Current action and preconditions to check: trajectory_clear

Your task: For each precondition in the list above, predict whether it will hold at this action.

Consider the current scene as observed from the mobile robot's camera, and analyze the predicted future states of all dynamic agents (e.g., people, animals, vehicles, or any moving entities) within the NEXT SECOND.

IMPORTANT: Only answer "very likely" if you are absolutely certain—based on strong, clear evidence—that a dynamic agent will violate the precondition in the predicted future state. Do NOT answer "very likely" for unlikely, ambiguous, or low-probability risks.

Ask yourself for each precondition: Is there a high probability, with clear and convincing evidence, that the predicted future states of any dynamic agent will interfere with the predicted future state of the currently executing action within the NEXT SECOND, causing that precondition to fail?

Assess the risk level based on these predictions. Use "likely" or "very likely" if motions create a clear risk of interference.

Use "neutral" or "improbable" if agents are nearby but their predicted paths are clearly diverging or non-conflicting.

Failure Risk Categories: "very improbable", "improbable", "neutral", "likely", "very likely"

Answer Format: Output ONLY the probability_of_failure value from these categories: "very improbable", "improbable", "neutral", "likely", "very likely"

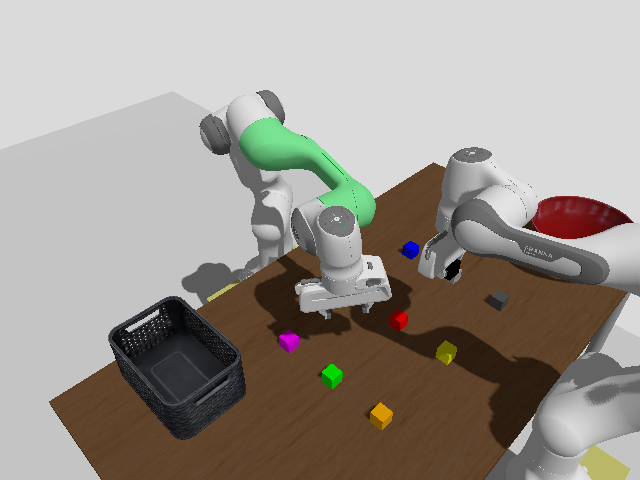

Answer: improbable